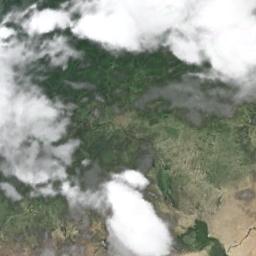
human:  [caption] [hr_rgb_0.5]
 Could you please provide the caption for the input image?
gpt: The cumulus clouds are located above the land covered by some vegetation .

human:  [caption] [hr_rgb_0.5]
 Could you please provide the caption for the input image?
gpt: There is a thick cloud and a thin cloud on the sea .

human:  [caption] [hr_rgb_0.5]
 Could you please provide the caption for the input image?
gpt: The white cloud is above green land .

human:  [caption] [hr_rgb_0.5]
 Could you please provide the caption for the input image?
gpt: Large white clouds on the ground where green and yellow intersect .

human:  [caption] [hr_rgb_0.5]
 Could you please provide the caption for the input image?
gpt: There are gray and white clouds over a green land .